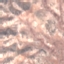
Land use / land cover: HerbaceousVegetation